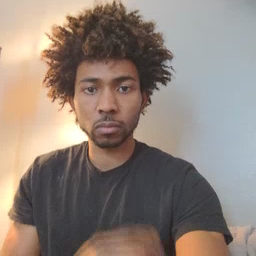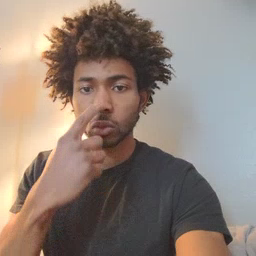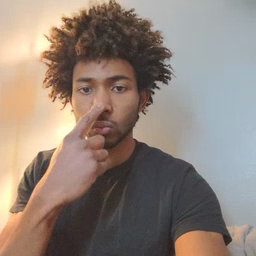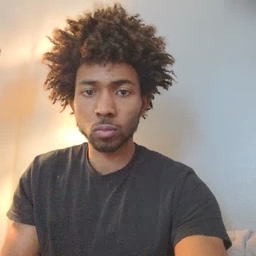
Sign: nose